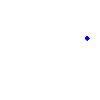
Particle: kaon